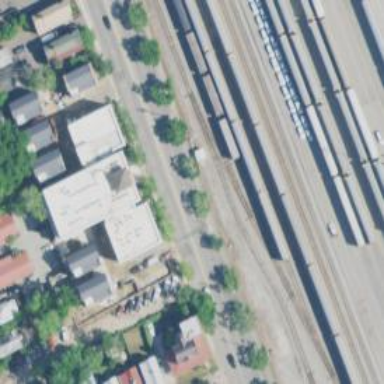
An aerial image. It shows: Railway yard used for servicing trains.